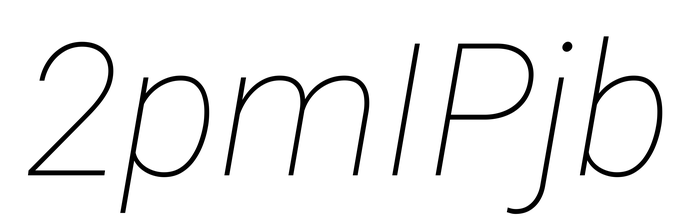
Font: Roboto-Italic_Thin_Italic